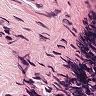
Metastatic tissue present: no